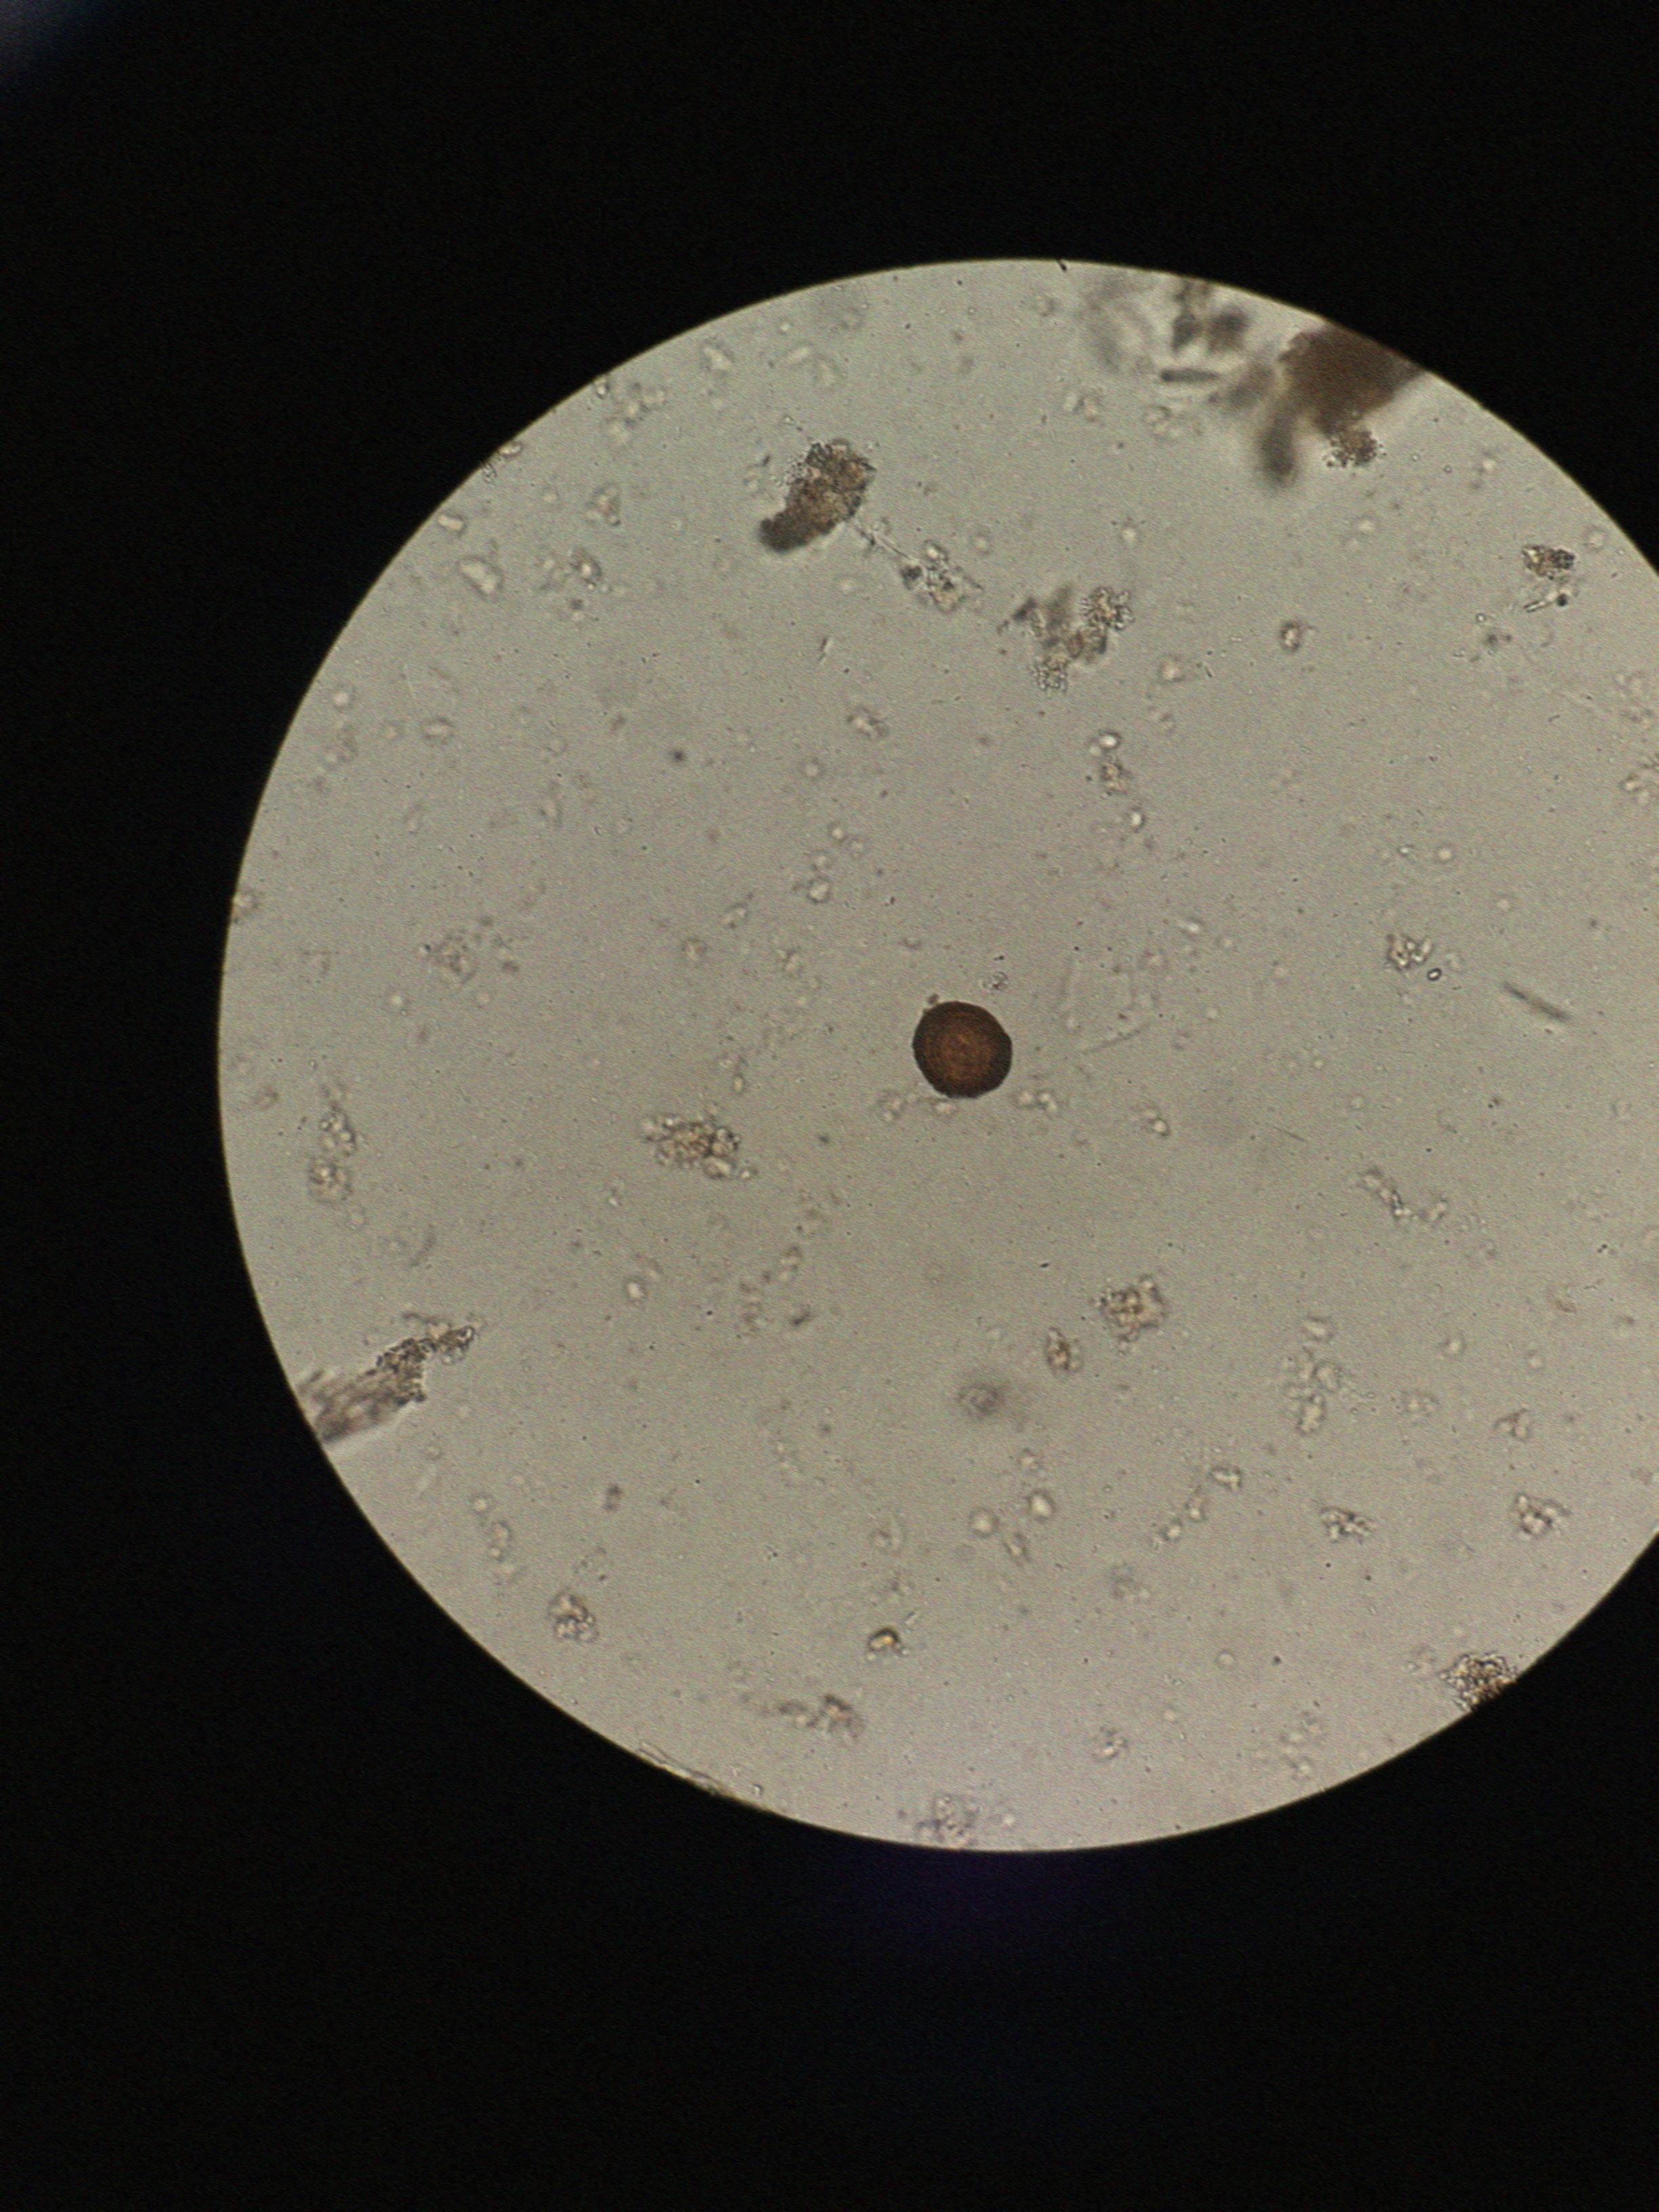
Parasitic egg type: Taenia spp. egg